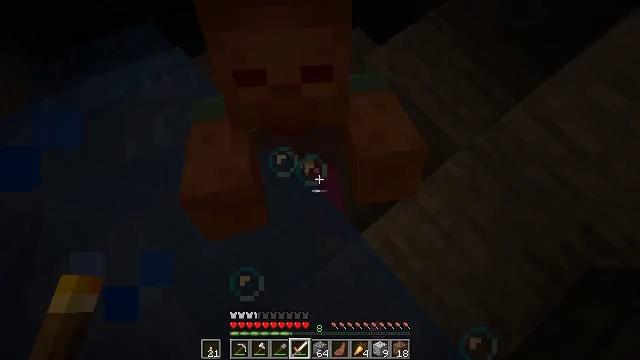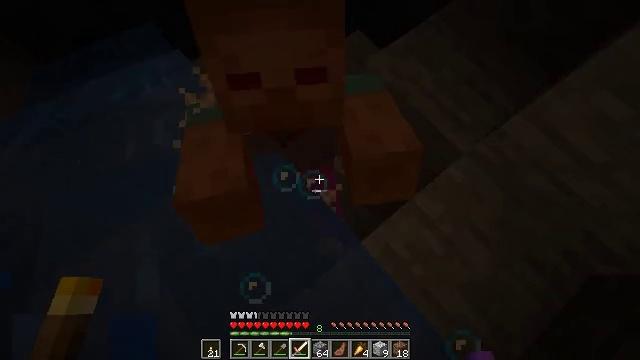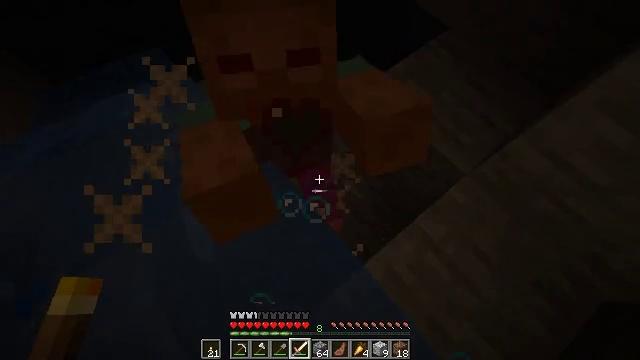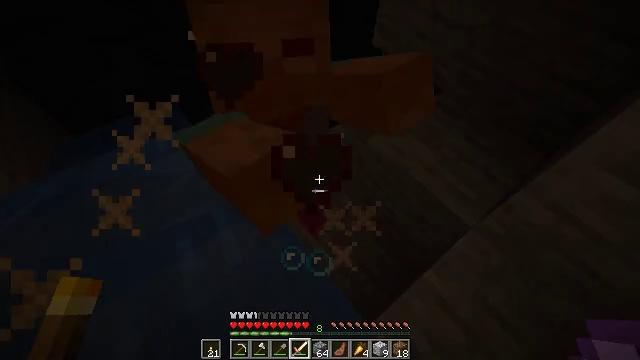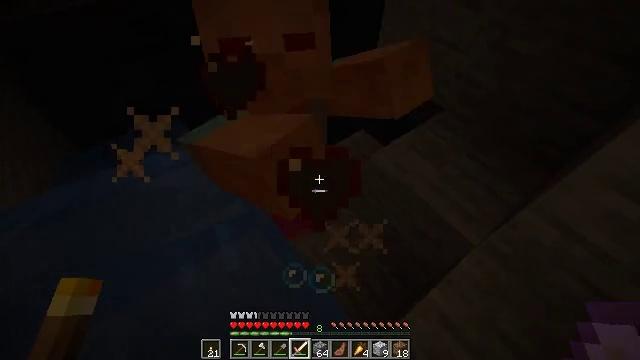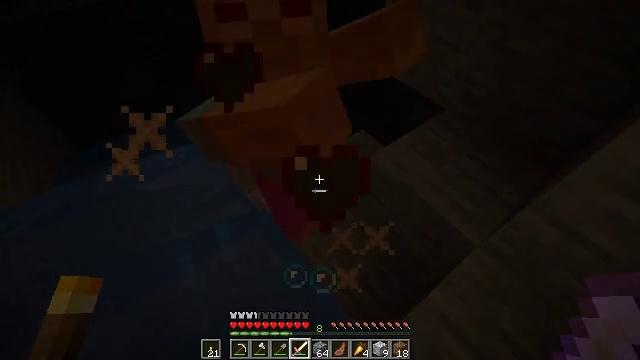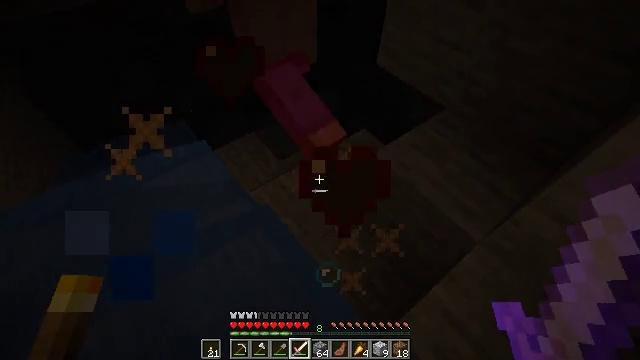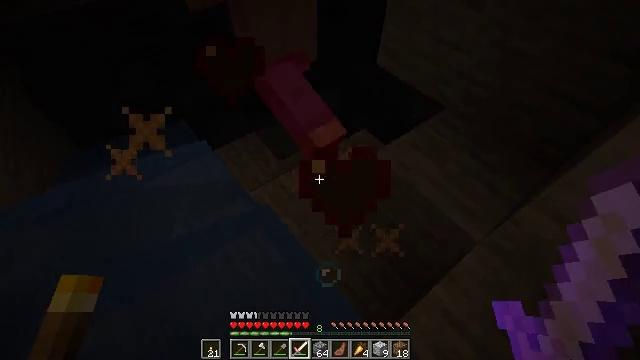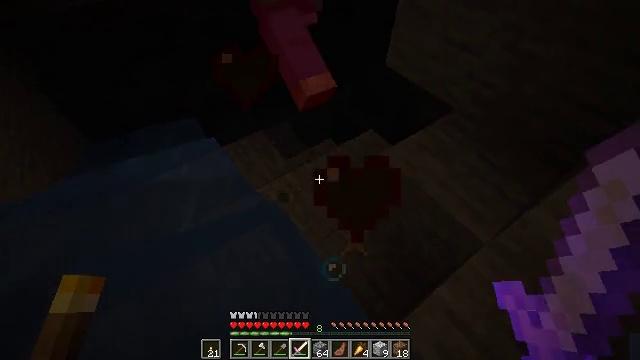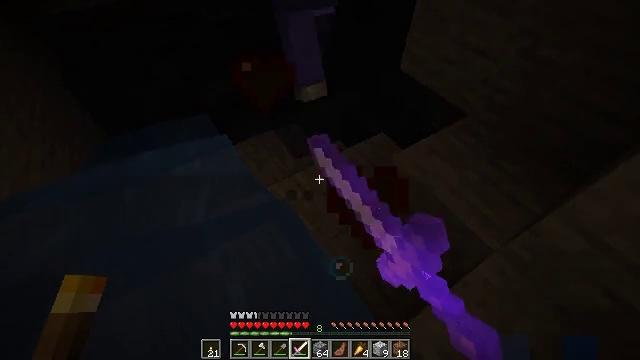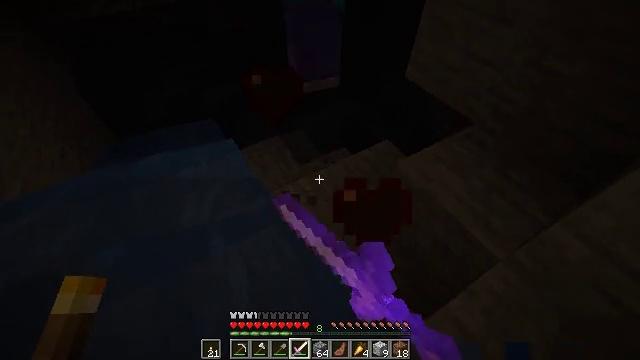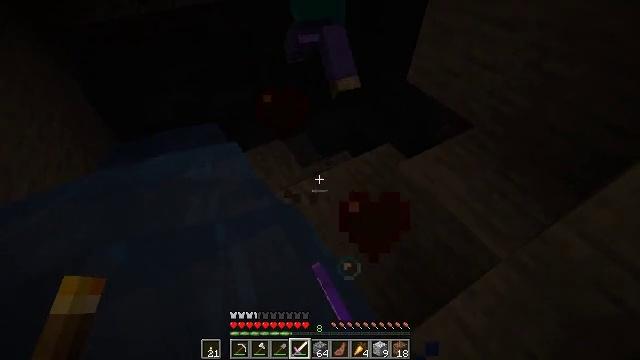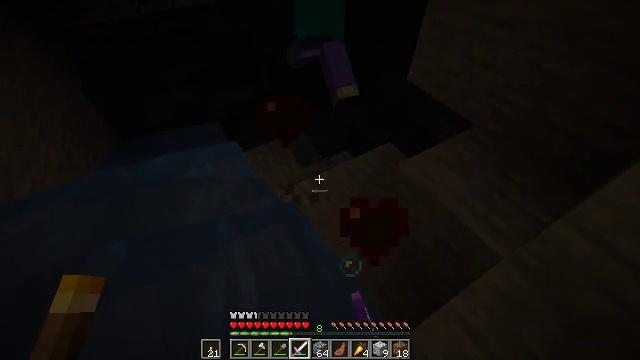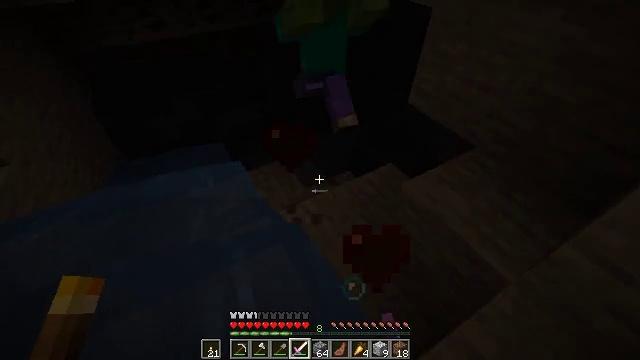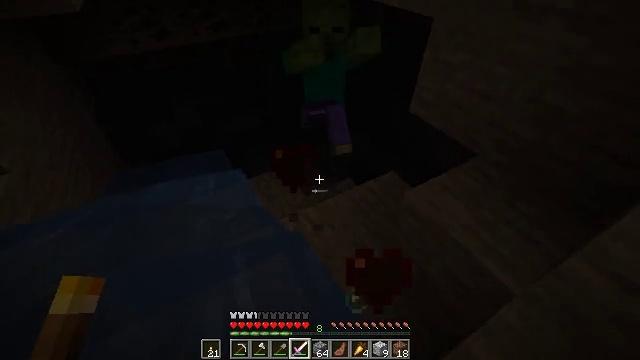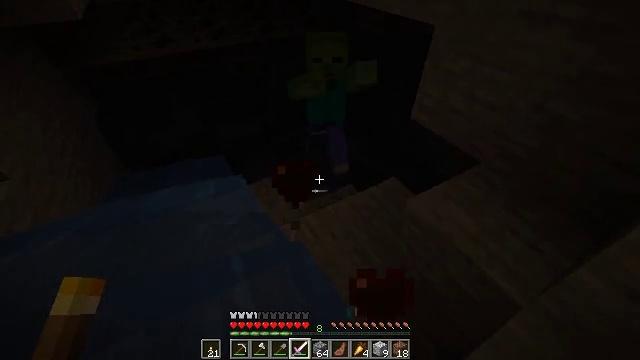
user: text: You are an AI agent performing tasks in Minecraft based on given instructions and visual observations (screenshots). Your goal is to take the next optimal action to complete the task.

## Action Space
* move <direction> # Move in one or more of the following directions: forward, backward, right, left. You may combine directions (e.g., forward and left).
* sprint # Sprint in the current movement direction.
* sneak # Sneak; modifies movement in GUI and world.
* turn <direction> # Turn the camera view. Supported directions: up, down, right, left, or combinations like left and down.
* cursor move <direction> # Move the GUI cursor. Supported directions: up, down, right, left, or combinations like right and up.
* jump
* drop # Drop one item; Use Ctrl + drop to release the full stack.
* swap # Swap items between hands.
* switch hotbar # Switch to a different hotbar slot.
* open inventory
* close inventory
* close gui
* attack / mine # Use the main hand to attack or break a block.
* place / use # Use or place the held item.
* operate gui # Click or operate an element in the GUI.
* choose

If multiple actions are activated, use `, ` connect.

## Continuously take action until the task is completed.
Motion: motion action
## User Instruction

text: Combat the zombie.
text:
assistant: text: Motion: move back
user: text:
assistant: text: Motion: move back, turn up
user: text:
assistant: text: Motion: move back, turn up
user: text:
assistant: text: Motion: move back, turn up
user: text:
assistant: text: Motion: move back
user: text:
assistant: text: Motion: move back
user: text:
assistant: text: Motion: move back
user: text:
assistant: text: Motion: move back, turn left, attack / mine
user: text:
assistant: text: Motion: move back, turn left, attack / mine
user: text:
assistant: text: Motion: move back, turn left and up, attack / mine
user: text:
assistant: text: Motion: move back, turn up
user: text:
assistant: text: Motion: no_op
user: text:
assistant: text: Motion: turn up
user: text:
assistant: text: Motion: move forward, turn up
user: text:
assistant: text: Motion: move forward, turn up
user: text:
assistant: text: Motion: move forward
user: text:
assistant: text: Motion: move forward
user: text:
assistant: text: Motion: move forward
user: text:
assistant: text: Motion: move forward
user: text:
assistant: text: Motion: move forward
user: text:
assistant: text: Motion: move forward, attack / mine
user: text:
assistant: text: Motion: move forward, attack / mine
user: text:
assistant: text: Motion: move forward, attack / mine
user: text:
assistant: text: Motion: move forward, turn down
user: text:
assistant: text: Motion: move forward, turn right
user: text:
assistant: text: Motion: move forward, turn right
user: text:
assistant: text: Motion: move forward, turn right
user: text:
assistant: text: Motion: move forward
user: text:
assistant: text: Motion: move forward, turn right
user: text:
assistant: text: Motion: turn right and down, attack / mine